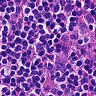
Metastatic tissue present: no